Question: I'm trying to make a scrollable horizontal menu using HorizontalScrollView using the layout shown below. The menu is scrollable using the previous/next arrow buttons or on fling. When the HorizontalScrollView reach one end I'd like the arrow at the same end to be hidden (in the image shown below I'd like the left arrow to be hidden).
How can I detect that the HorizontalScrollView has reached an end?
Thanks

'''
<RelativeLayout android:background="@drawable/bg_home_menu"
android:layout_width="fill_parent" android:layout_height="45dp">
<ImageView android:id="@+id/previous" android:src="@drawable/arrow_l"
android:layout_height="14dp" android:layout_width="10dp"
android:layout_alignParentLeft="true"
android:layout_centerVertical="true" />
<ImageView android:id="@+id/next" android:src="@drawable/arrow_r"
android:layout_height="14dp" android:layout_width="10dp"
android:layout_alignParentRight="true"
android:layout_centerVertical="true" />
<HorizontalScrollView android:id="@+id/horizontalScroll"
android:layout_width="fill_parent" android:layout_height="fill_parent"
android:scrollbars="none" android:fadingEdgeLength="30dp" android:layout_toLeftOf="@id/next"
android:layout_toRightOf="@id/previous" >
<LinearLayout android:id="@+id/home_menu"
android:orientation="horizontal" android:layout_width="wrap_content"
android:layout_height="fill_parent" android:gravity="center_vertical">
<Button android:id="@+id/btn_home" android:background="@drawable/btn_home_menu_on"
android:layout_height="35dp" android:layout_width="wrap_content" android:focusable="true"
android_clickable="false" android:text="@string/menu_home" android:textColor="#FFFFFF" android:tag="-1"/>
<!-- More are added dynamically -->
</LinearLayout>
</HorizontalScrollView>
</RelativeLayout>
'''
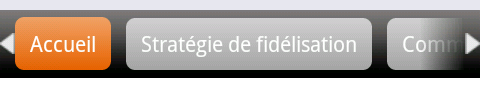
Answer: Use <URL> of the LinearLayout inside your scroller to determine which is the leftmost corner on screen. If it's 0, then left arrow should be disabled.
For the right arrow, retrieve the <URL>, if it's the same, you're at the right, no need for the right arrow.
So your code will look like this:
'''
if (homeMenu.getScrollX()==0) {
hideLeftArrow();
} else {
showLeftArrow();
}
if (homeMenu.getDrawingRect().right == homeMenu.getMeasuredWidth()) {
hideRightArrow();
} else {
showRightArrow();
}
'''
Of course you will have to put this in an event listener. I can only think of using your own HorizontalScrollView class, with the onScroll() method overwritten to perform the checks above, see <URL>.